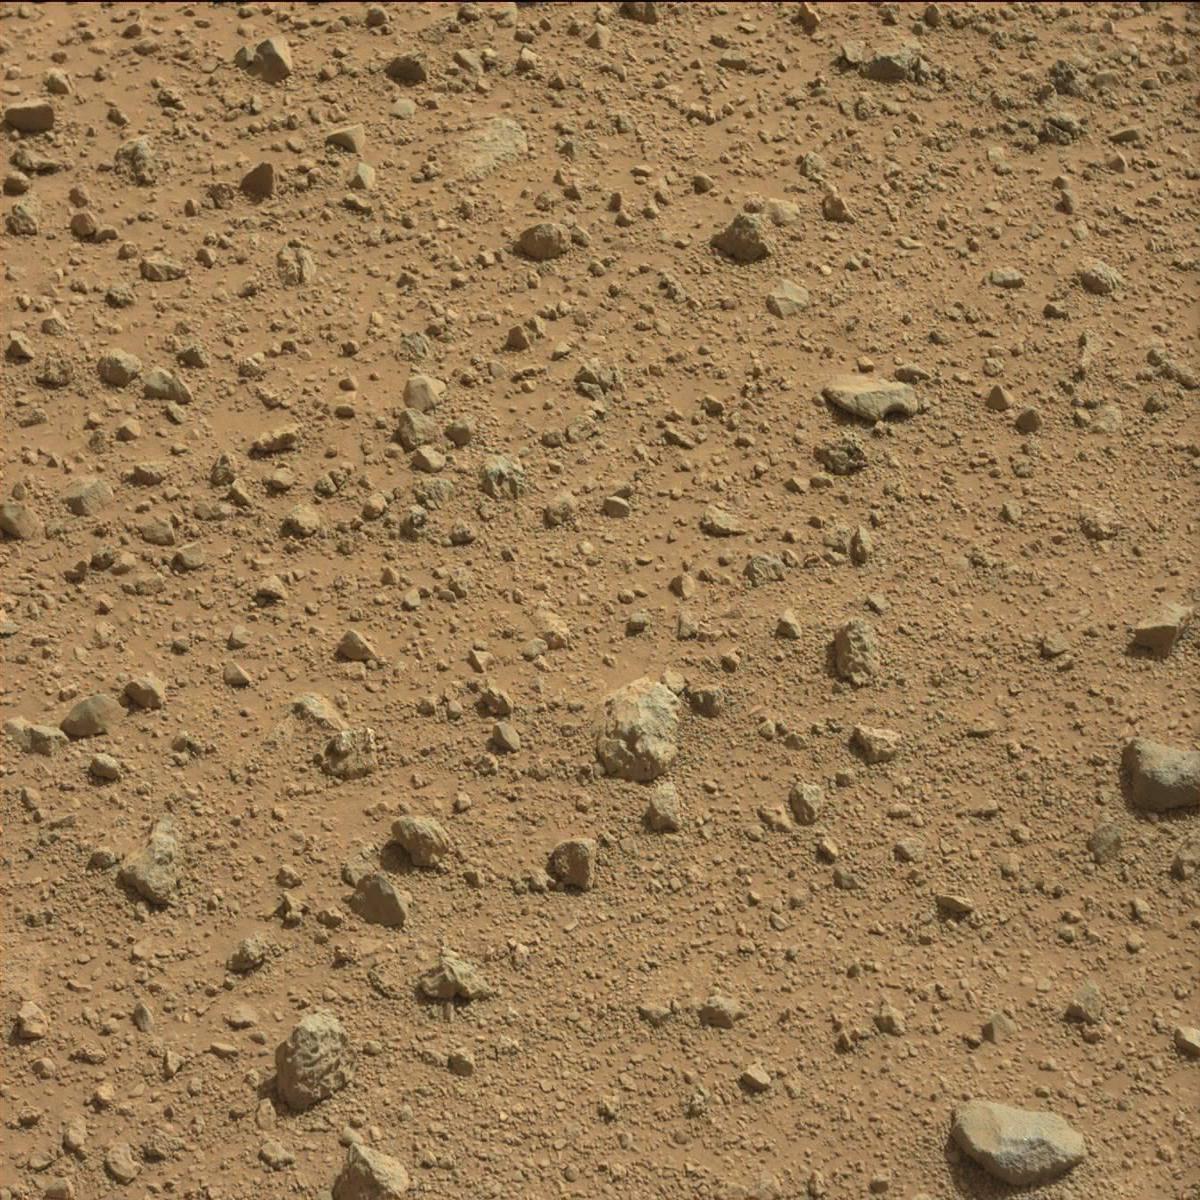
Terrain classes present: Bedrock, Rock, Sand / Soil